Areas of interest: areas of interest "East Village No.1"
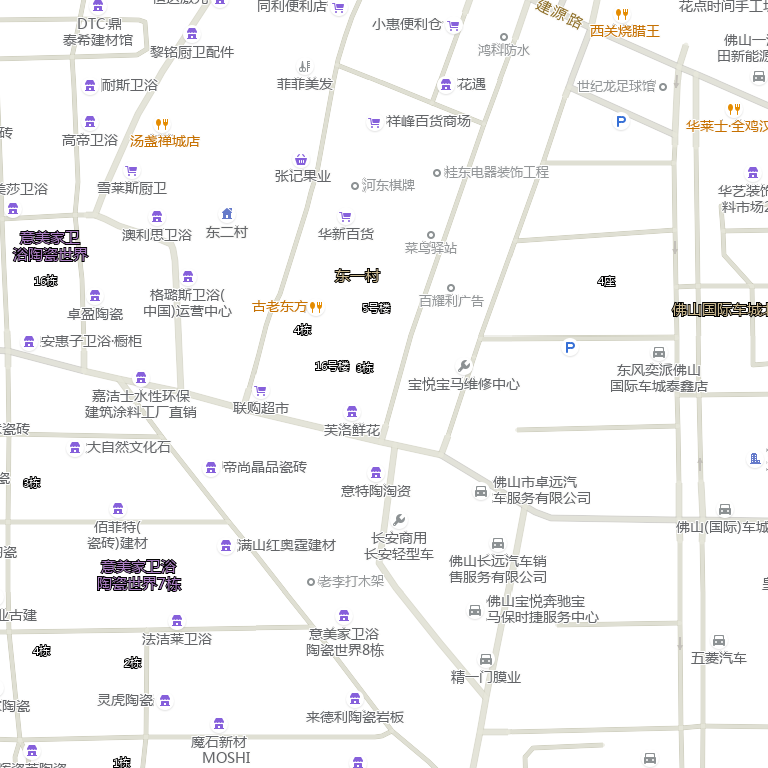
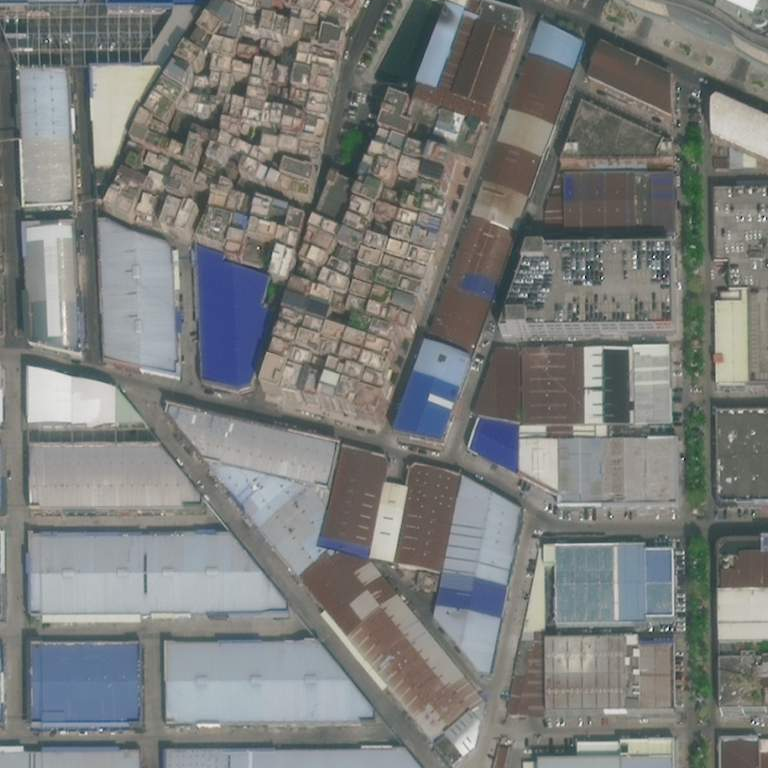